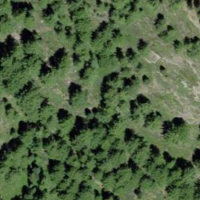
EUNIS habitat code: 41
Species observed at this site:
Ajuga pyramidalis